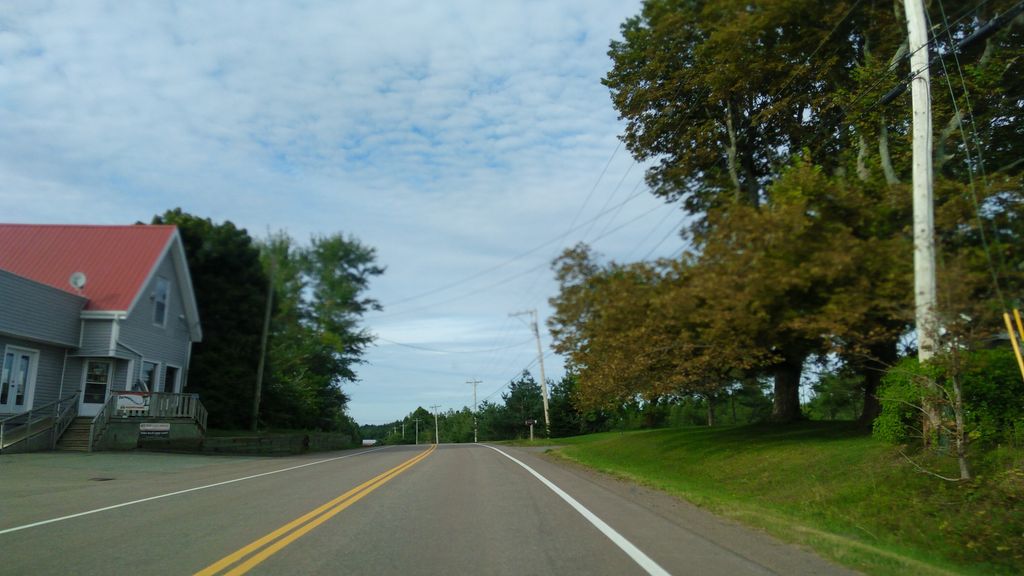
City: charlottetown